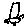
Label: bird